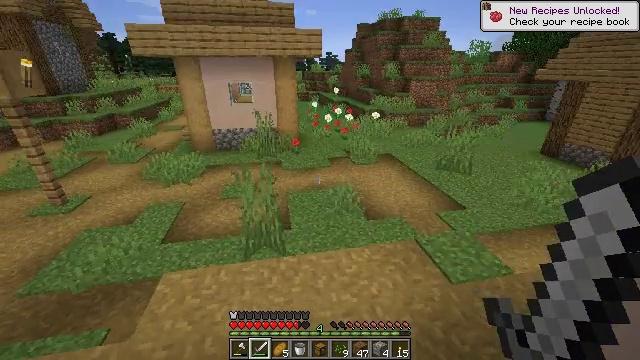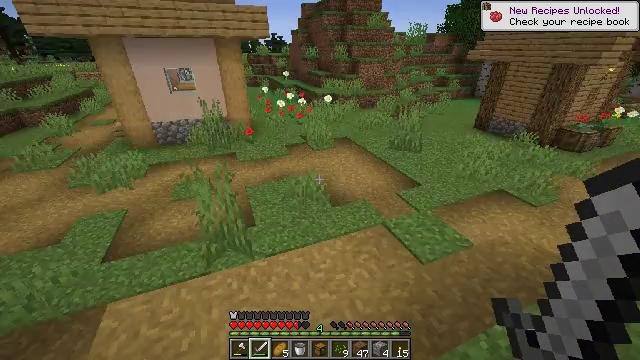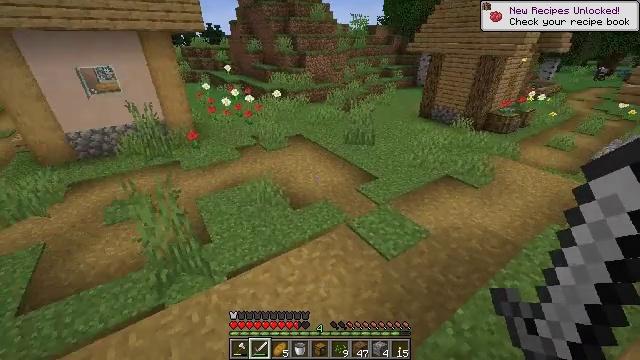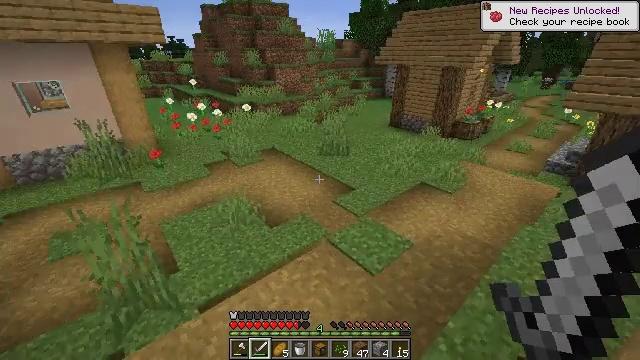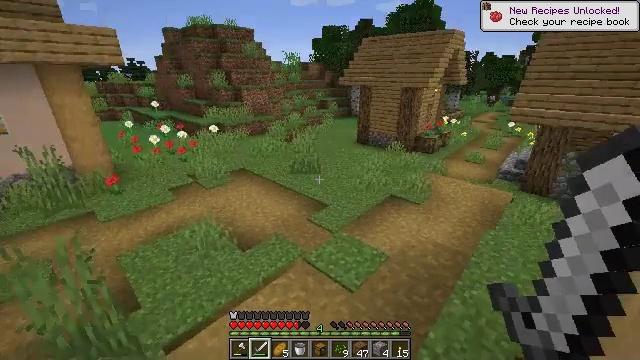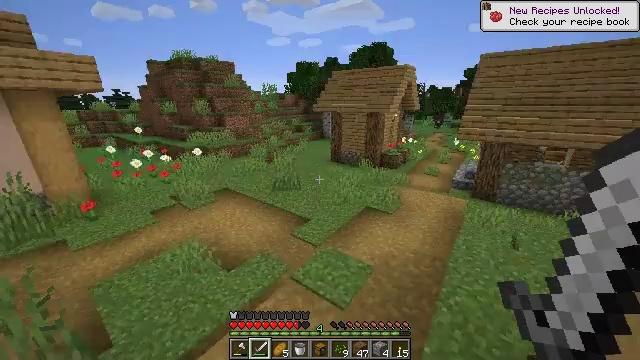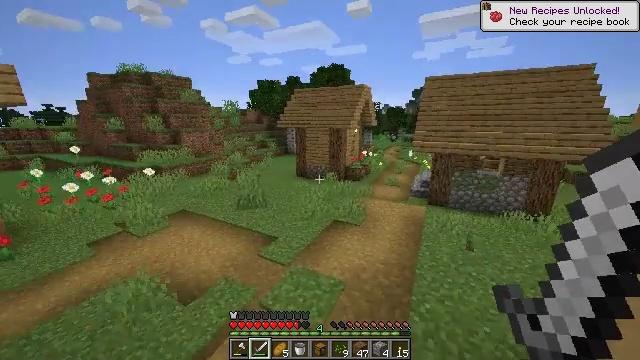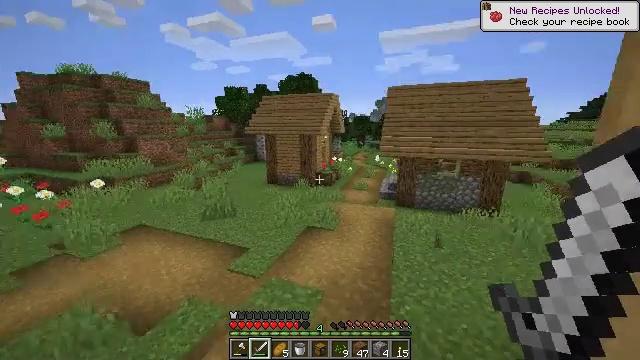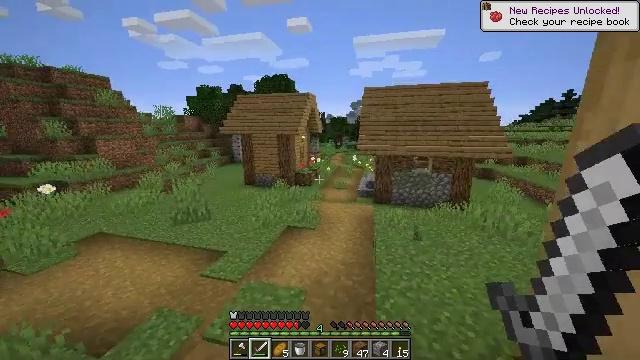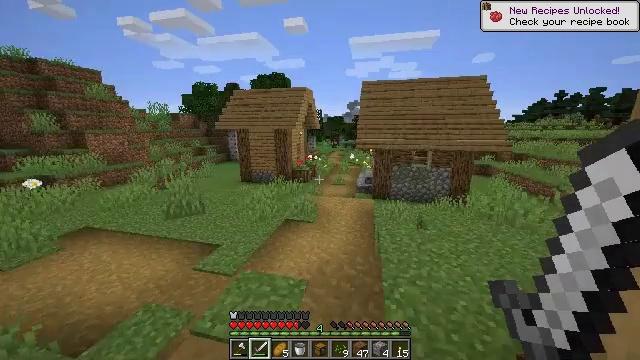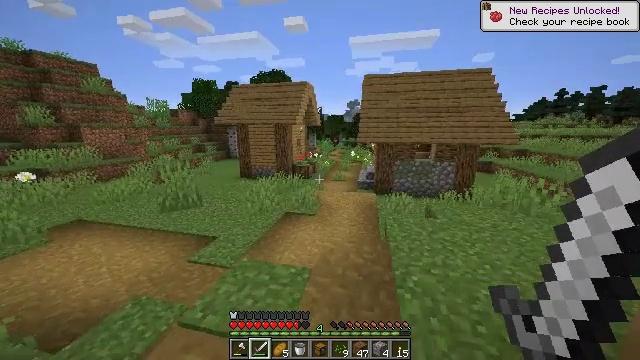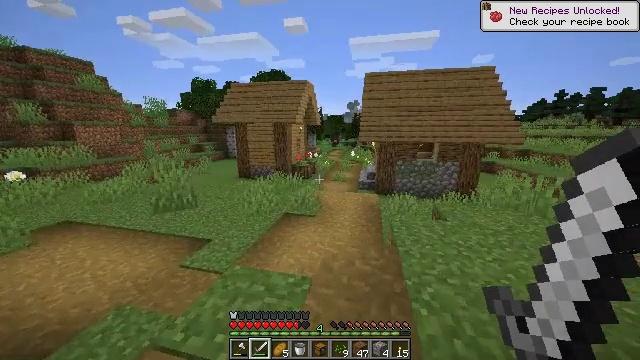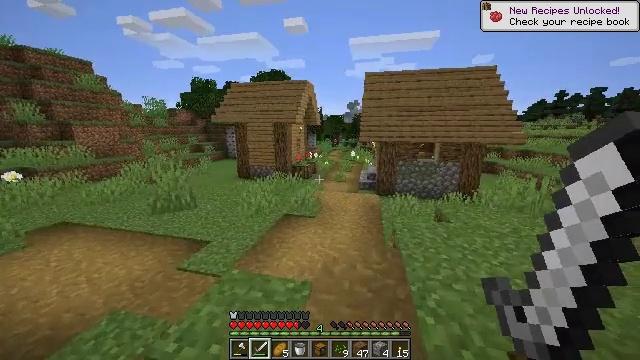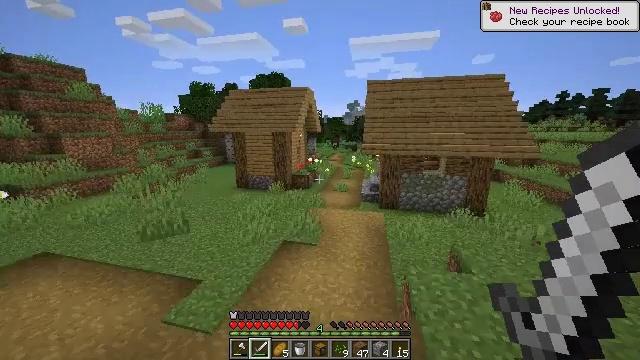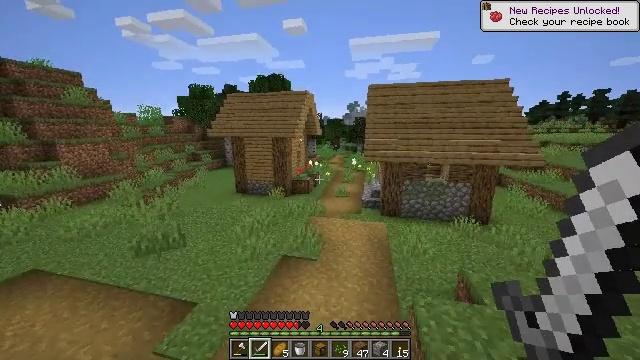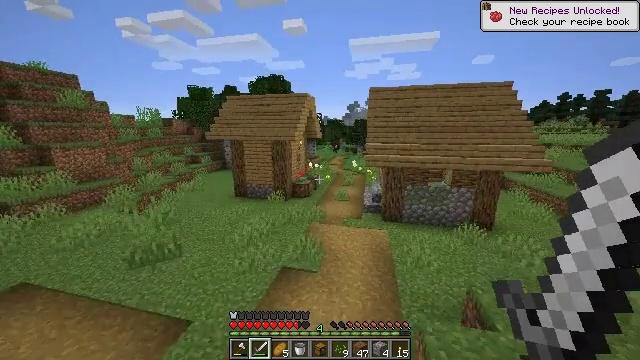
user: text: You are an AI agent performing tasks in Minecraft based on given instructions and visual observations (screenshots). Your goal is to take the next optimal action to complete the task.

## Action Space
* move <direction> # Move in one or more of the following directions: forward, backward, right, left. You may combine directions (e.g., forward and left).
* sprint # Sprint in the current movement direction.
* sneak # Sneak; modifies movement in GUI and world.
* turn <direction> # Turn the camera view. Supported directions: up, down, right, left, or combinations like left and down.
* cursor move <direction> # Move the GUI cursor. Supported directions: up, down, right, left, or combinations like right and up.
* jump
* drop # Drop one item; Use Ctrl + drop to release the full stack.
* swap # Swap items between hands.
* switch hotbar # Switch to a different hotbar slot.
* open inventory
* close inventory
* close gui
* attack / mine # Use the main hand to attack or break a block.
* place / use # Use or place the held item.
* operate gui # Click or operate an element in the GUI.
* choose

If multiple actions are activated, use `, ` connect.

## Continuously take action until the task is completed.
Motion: motion action
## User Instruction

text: Drop an iron sword.
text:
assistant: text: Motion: move forward, sprint, turn right and down
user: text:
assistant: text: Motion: move forward, sprint, turn right and down, jump
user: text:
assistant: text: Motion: move forward, sprint, turn right and up, jump
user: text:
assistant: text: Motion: move forward, sprint, turn right and up, jump
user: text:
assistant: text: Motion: move forward, sprint, turn right and up, jump
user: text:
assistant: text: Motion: move forward, sprint, turn right and up, jump
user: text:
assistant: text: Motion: move forward, sprint, turn right and up
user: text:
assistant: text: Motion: move forward, sprint, turn right
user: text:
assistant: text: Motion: move forward, sprint
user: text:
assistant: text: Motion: move forward, sprint
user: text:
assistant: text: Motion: move forward, sprint
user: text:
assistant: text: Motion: move forward, sprint, jump
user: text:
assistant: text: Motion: move forward, sprint, jump
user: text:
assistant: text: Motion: move forward, sprint, jump
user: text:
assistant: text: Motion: move forward, sprint, jump
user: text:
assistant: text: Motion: move forward, sprint, turn right, jump
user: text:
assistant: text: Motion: move forward, sprint, turn right, jump
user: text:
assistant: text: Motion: move forward, sprint, jump
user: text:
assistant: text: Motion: move forward, sprint, jump
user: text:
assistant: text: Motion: move forward, sprint, jump
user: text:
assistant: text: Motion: move forward, sprint, jump
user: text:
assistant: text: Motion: move forward, sprint, jump
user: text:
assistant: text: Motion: move forward, sprint, jump
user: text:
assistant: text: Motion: move forward, sprint, jump
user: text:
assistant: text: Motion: move forward, sprint, jump
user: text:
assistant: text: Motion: move forward, sprint, jump
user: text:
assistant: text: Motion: move forward, sprint, jump
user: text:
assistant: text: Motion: move forward, sprint, jump
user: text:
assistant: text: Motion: move forward, sprint, jump
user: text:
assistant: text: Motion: move forward, sprint, jump